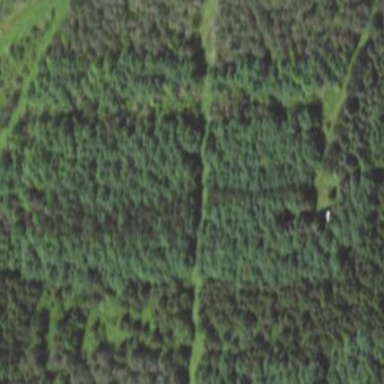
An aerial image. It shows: Beautiful woodland area.